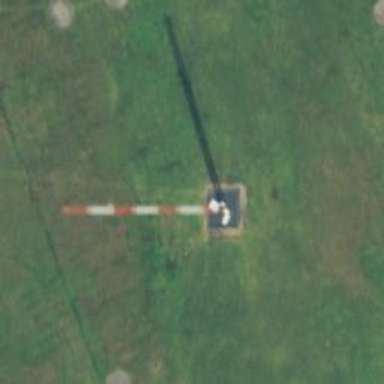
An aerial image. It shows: Man-made mast used for communication purposes.